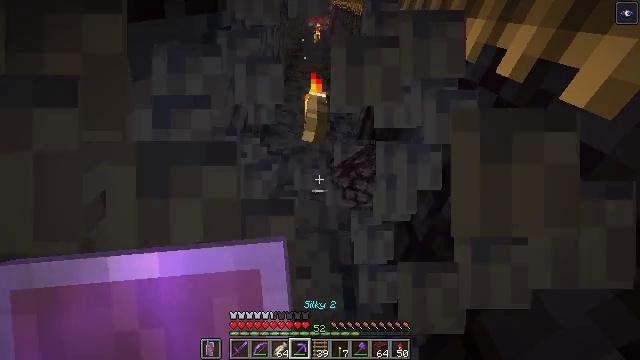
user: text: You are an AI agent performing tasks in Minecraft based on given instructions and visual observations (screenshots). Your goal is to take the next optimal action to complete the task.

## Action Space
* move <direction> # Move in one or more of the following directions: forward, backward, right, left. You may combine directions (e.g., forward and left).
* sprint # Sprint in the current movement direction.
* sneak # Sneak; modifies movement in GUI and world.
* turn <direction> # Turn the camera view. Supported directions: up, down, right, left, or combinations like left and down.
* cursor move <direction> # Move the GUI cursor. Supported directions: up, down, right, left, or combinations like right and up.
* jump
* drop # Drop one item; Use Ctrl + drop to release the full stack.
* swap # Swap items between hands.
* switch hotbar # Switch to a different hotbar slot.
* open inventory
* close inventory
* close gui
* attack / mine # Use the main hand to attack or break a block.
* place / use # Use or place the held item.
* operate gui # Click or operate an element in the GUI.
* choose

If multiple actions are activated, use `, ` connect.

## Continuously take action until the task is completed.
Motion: motion action
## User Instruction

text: Collect basalt for building.
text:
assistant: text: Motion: no_op